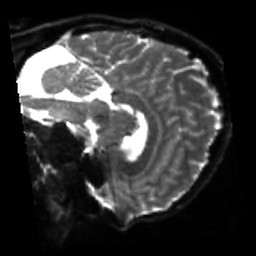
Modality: sbref
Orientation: sagittal
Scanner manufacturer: siemens
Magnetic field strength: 3 T
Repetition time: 4 s
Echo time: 0.0594 s